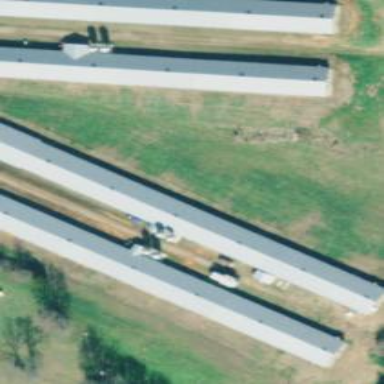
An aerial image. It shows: Poultry house.